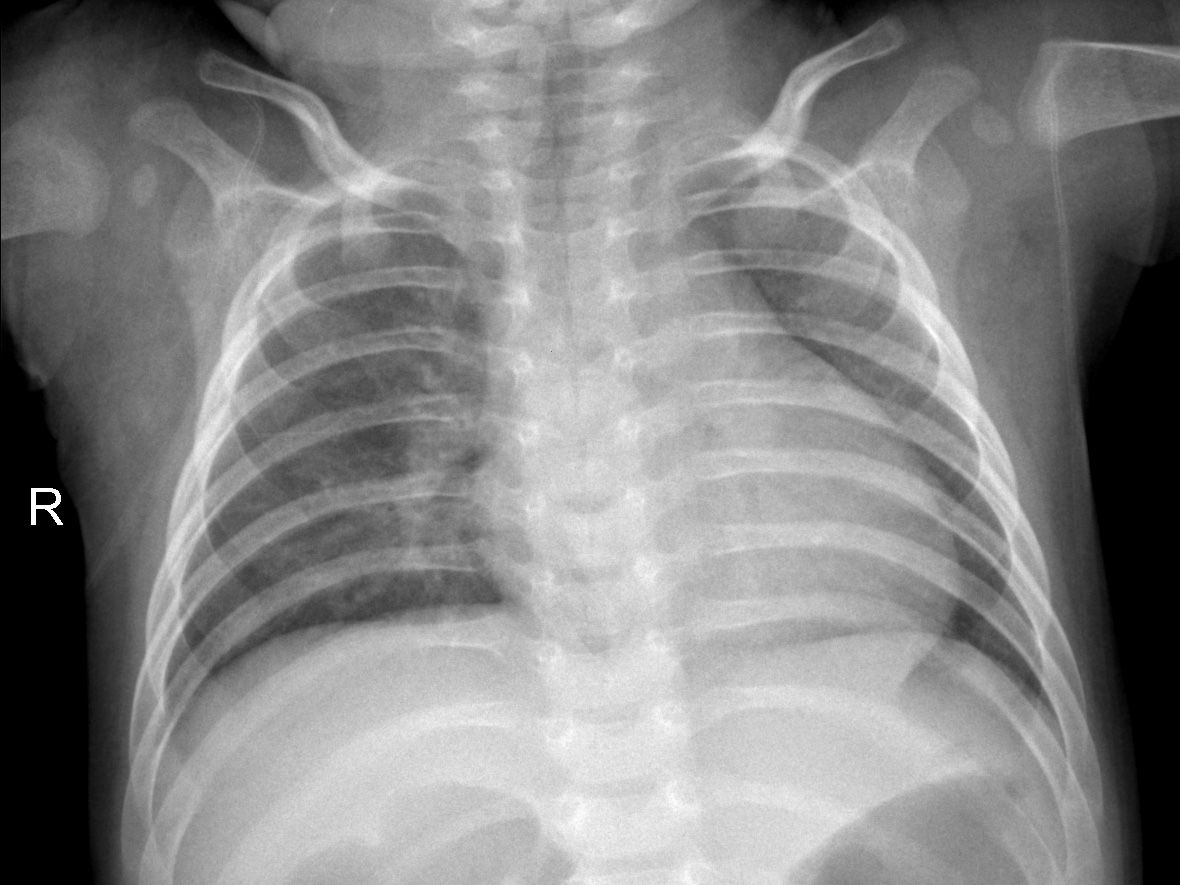
Diagnosis: NORMAL